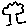
Label: tree